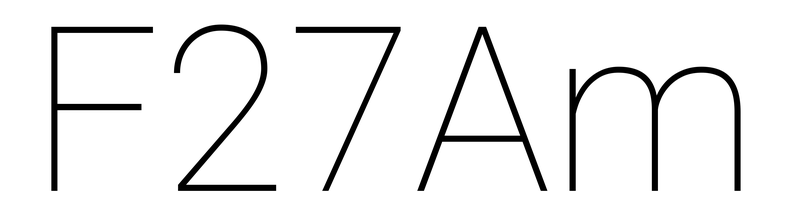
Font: Roboto_Thin